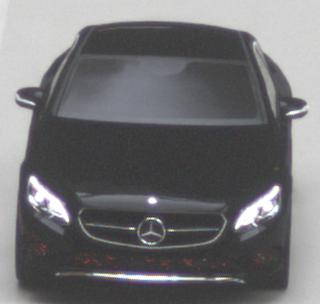
Make: Mercedes-Benz
Model: S 400 Coupé
Detailed model: S-Class (217) Coupé
Model produced from: 2015/10
Model produced until: 2017/09
Doors: 2
Color: black
Road condition: dry road
Daytime: midday
Contrast: medium contrast